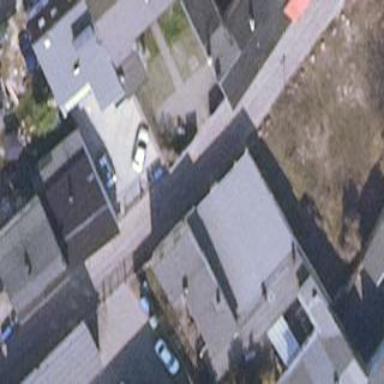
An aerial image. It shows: Flat grey-roofed building used as garages.